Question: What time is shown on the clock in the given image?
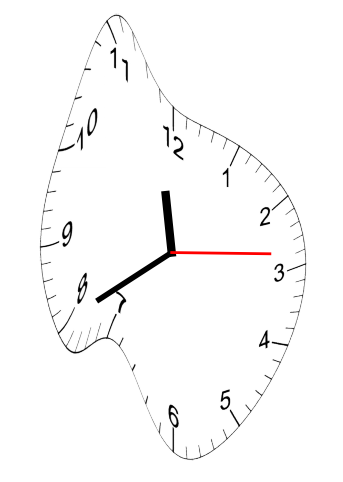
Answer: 11:40:14